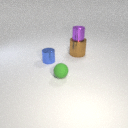
large brown metal cylinder to the right of small green rubber sphere